Question: I'm struggling to come up with a database design.
Scenario: I'm creating a very basic wrestling simulator game.
I have the following model classes:
'''
public class Wrestler
{
public int WrestlerId { get; set; }
public string Name { get; set; }
public int Overall { get; set; }
public string Finisher { get; set; }
public virtual ICollection<Match> Matches { get; set; }
}
'''
'''
public class Promotion
{
public int PromotionId { get; set; }
public string Name { get; set; }
public decimal Budget { get; set; }
public string Size { get; set; }
}
'''
'''
public class Show
{
public int ShowId { get; set; }
public string Name { get; set; }
public int PromotionId {get; set;}
public virtual Promotion Promotion { get; set; }
}
'''
'''
public class Match
{
public int MatchId { get; set; }
public string MatchType { get; set; }
public int ShowId { get; set; }
public virtual Show Show { get; set; }
public virtual ICollection<Wrestler> Wrestlers { get; set; }
}
'''
'''
public class WrestlerMatch
{
public virtual int WrestlerId { get; set; }
public virtual int MatchId { get; set; }
public virtual Wrestler Wrestler { get; set; }
public virtual Match Match { get; set; }
}
'''
For a match, I've created a many-to-many table, called 'WrestlerMatch', which lists the 'Id' of the 'Wrestler' and the 'Match' they're assigned to compete in.
However, I'm wondering how do I map out the winners and losers of the match?
Is there another table I need to solve this issue, for example:
(My description may be incorrect below)

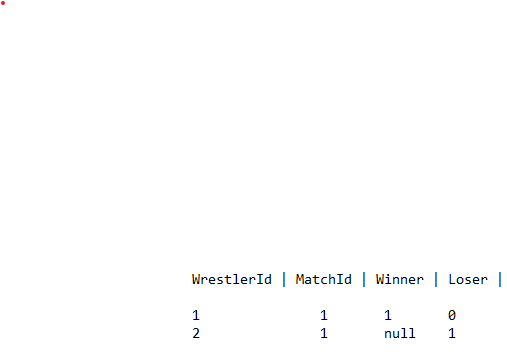
Answer: One option would be to add something like 'bool IsWinner { get; set; }' to WrestlerMatch.
This structure can work for both 1 on 1 and team matches, though it would be a bit manual to manage the IsWinner for team matches where IsWinner would be set on 2 or more entries.
Alternatively you could introduce something like a "Side" or "Corner" to a Match which would track which side in a match wins, then associate one or more wrestlers to each side.
Then you'd have:
Match
-> Corners (with IsWinner)
-> CornerWrestlers
-> Wrestler
The business logic would need to enforce how many corners can be in a match, and how many wrestlers can be in a corner, (ensuring equal count, no doubling up of wrestlers within a match, etc.) This would support 1v1, 2v2, 4v4, 2v2v2, 2v2v2v2, etc.
Some quick tips about EF and navigation properties to help avoid some headaches:
When using navigation properties, I recommend not declaring the FK fields in the entities, instead using 'Map(x => x.MapKey())' (EF6) or Shadow Properties (EF Core). For example:
'''
public class Show
{
public int ShowId { get; set; }
public string Name { get; set; }
public virtual Promotion Promotion { get; set; }
}
public class ShowConfiguration : EntityTypeConfiguration<Show>
{
public ShowConfiguration()
{
ToTable("Shows");
HasKey(x => x.ShowId)
.Property(x => x.ShowId)
.HasDatabaseGeneratedOption(DatabaseGeneratedOption.Identity);
HasRequired(x => x.Promotion)
.WithMany()
.Map(x => x.MapKey("PromotionId");
}
}
'''
The issue that can occur with having both a Promotion and PromotionId is the assumption that both will always be in sync. To change a show's promotion you could replace the Promotion reference and/or update the PromotionId. The correct way is to update the navigation property, however the PromotionId won't be updated automatically until after 'SaveChanges' is called. This can leave openings for bugs for any code assuming PromotionId is always valid and uses show.PromotionId vs. show.Promotion.PromotionId.
EF fully supports bi-directional navigation properties (Wrestler has Matches and a Match has Wrestlers) though it is typically easier to manage single direction references wherever possible and save bi-directional references for where you truly need them. You can always query/filter data from a top-level entity like a Match and drill down to Wrestlers in the context of that match without needing "Matches" on a Wrestler.
For example, if I have a Wrestler, a Match containing Corners and Wrestler is assigned to a Corner, My DbContext may have Wrestlers so that I can manage my Wrestler pool, but when it comes to reviewing a match, or seeing my Wrestler's match performance, Wrestler doesn't need Corners etc. I can access that information via the Match:
'''
var wrestlerWinCount = context.Matches
.Where(m => m.Corners
.Where(c=> c.IsWinner)
.Any(c => c.Wrestlers.Any(w => w.WrestlerId == wrestlerId)))
.Count();
'''
Bi-directional references would allow:
'''
var wrestlerWinCount = context.Wrestlers
.Where(w => w.WrestlerId == wrestlerId)
.SelectMany(w => w.Corners)
.Where(c => c.IsWinner)
.Count();
'''
The issue with dealing with bi-directional references is that when editing relationships that are bi-directional, you need to update both sides. For instance for a match to substitute "Iggy the Ugly" with "Randy the Rugged" you would need to remove the "Corner" from Wrestler Iggy and add it to Randy, then also remove Iggy from that Corner Wrestlers collection, and add Randy. Forgetting to update one side of the bi-directional relationships can lead to update errors or unexpected data state at the end. It's generally simpler to rely on 1-direction references as much as possible.
Edit: Mapping a Match to Corner with single-direction references, from Match to Corner:
'''
public MatchConfiguration()
{
ToTable("Matches");
HasKey(x => x.MatchId)
.Property(x => x.MatchId)
.HasDatabaseGeneratedOption(DatabaseGeneratedOption.Identity);
HasMany(x => x.Corners)
.WithRequired()
.Map(x => x.MapKey("MatchId"));
}
'''
One match has several Corners, the code logic needs to enforce a valid minimum and maximum. 'WithRequired()' ensures a Corner needs a MatchId, but does not reference a Match entity. 'Map(x => x.MapKey("MatchId"))' tells the mapping to look for a MatchId column in the Corners table to link to the Match.
The code logic still needs to guard against any possibility that multiple corners could end up set to IsWinner = True. IMO the best practice to help avoid problems like this is to adopt a DDD approach with actions against entities rather than code accessing setters directly in entities. If the entities have protected/internal setters and instead use methods for actions to update state (I.e. at a Match level have a 'AssignWinner(cornerId)' method, that method becomes the only place IsWinner is set, and can validate the Corner is part of the match and that all other corners IsWinner is false. Just something to consider to hopefully avoid data state issues /w EF or other ORMs.
Edit #2: Match, Corner, Wrestler without bi-directional references (and a shadow CornerWrestler joining table)
Entities:
'''
public class Match
{
public int MatchId { get; set; }
// other match related fields.
public virtual ICollection<Corner> Corners { get; set; }
}
public class Corner
{
public int CornerId { get; set; }
public bool IsWinner { get; set; }
public string Name { get; set; }
public virtual ICollection<Wrestler> Wrestlers { get; set; }
}
public class Wrestler
{
public int WrestlerId { get; set; }
public string Name { get; set; }
// other wrestler specific fields...
}
'''
For configuration, to let EF know how these are related:
'''
public MatchConfiguration()
{
ToTable("Matches");
HasKey(x => x.MatchId)
.Property(x => x.MatchId)
.HasDatabaseGeneratedOption(DatabaseGeneratedOption.Identity);
HasMany(x => x.Corners)
.WithRequired()
.Map(x => x.MapKey("MatchId"));
}
public CornerConfiguration()
{
ToTable("Corners");
HasKey(x => x.CornerId)
.Property(x => x.CornerId)
.HasDatabaseGeneratedOption(DatabaseGeneratedOption.Identity);
HasMany(x => x.Wrestlers)
.WithMany()
.Map(x =>
{
x.MapLeftKey("CornerId");
x.MapRightKey("WrestlerId");
x.ToTable("CornerWrestlers");
});
}
public WrestlerConfiguration()
{
ToTable("Wrestlers");
HasKey(x => x.WrestlerId)
.Property(x => x.WrestlerId)
.HasDatabaseGeneratedOption(DatabaseGeneratedOption.Identity);
}
'''
Note that there are no bi-directional references, no FK properties in the entities, nor a CornerWrestler entity for the CornerWrestler table. From a corner you are dealing with a collection of Wrestlers. EF manages the many-to-many table behind the scenes. This is possible when the CornerWrestler table contains nothing but CornerId and WrestlerId as a composite PK. This is similar to how something like a WrestlerMatch join table could have worked, except that requires mapping a WrestlerMatch entity and using that in the collections (instead of Wrestlers) if you want to support tracking an IsWinner in that table/entity. EF can map a joining table if that table contains nothing more than the reference FKs. (AFAIK this is only supported in EF6, EF Core still hasn't implemented this and requires joining entities.) Mapping so a corner entity deals directly with wrestlers makes accessing wrestlers simple and intuitive.
To get all wrestlers in a match:
'''
var wrestlers = match.Corners.SelectMany(c => c.Wrestlers);
'''
If you map out the CornerWrestler entity, then accessing a wrestler from a match is a bit more round-about...
'''
var wrestlers = match.Corners
.SelectMany(c => c.CornerWrestlers.Select(cw => cw.Wrestler));
'''
I.e. you'd always have to navigate through a CornerWrestler (or WrestlerMatch) to get to the wrestler.
Anyhow it may seem a bit different to the setup you were starting with, but have a read through on 1-to-many vs. many-to-many relationship configuration with EF and the different configuration options. It can allow you to arrange things in a more intuitive way and let EF work out how the data structure works behind the scenes rather than relying on an entity structure that mimics the relational data structure. (Leverage the "Mapper" in the OR"M")